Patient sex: M
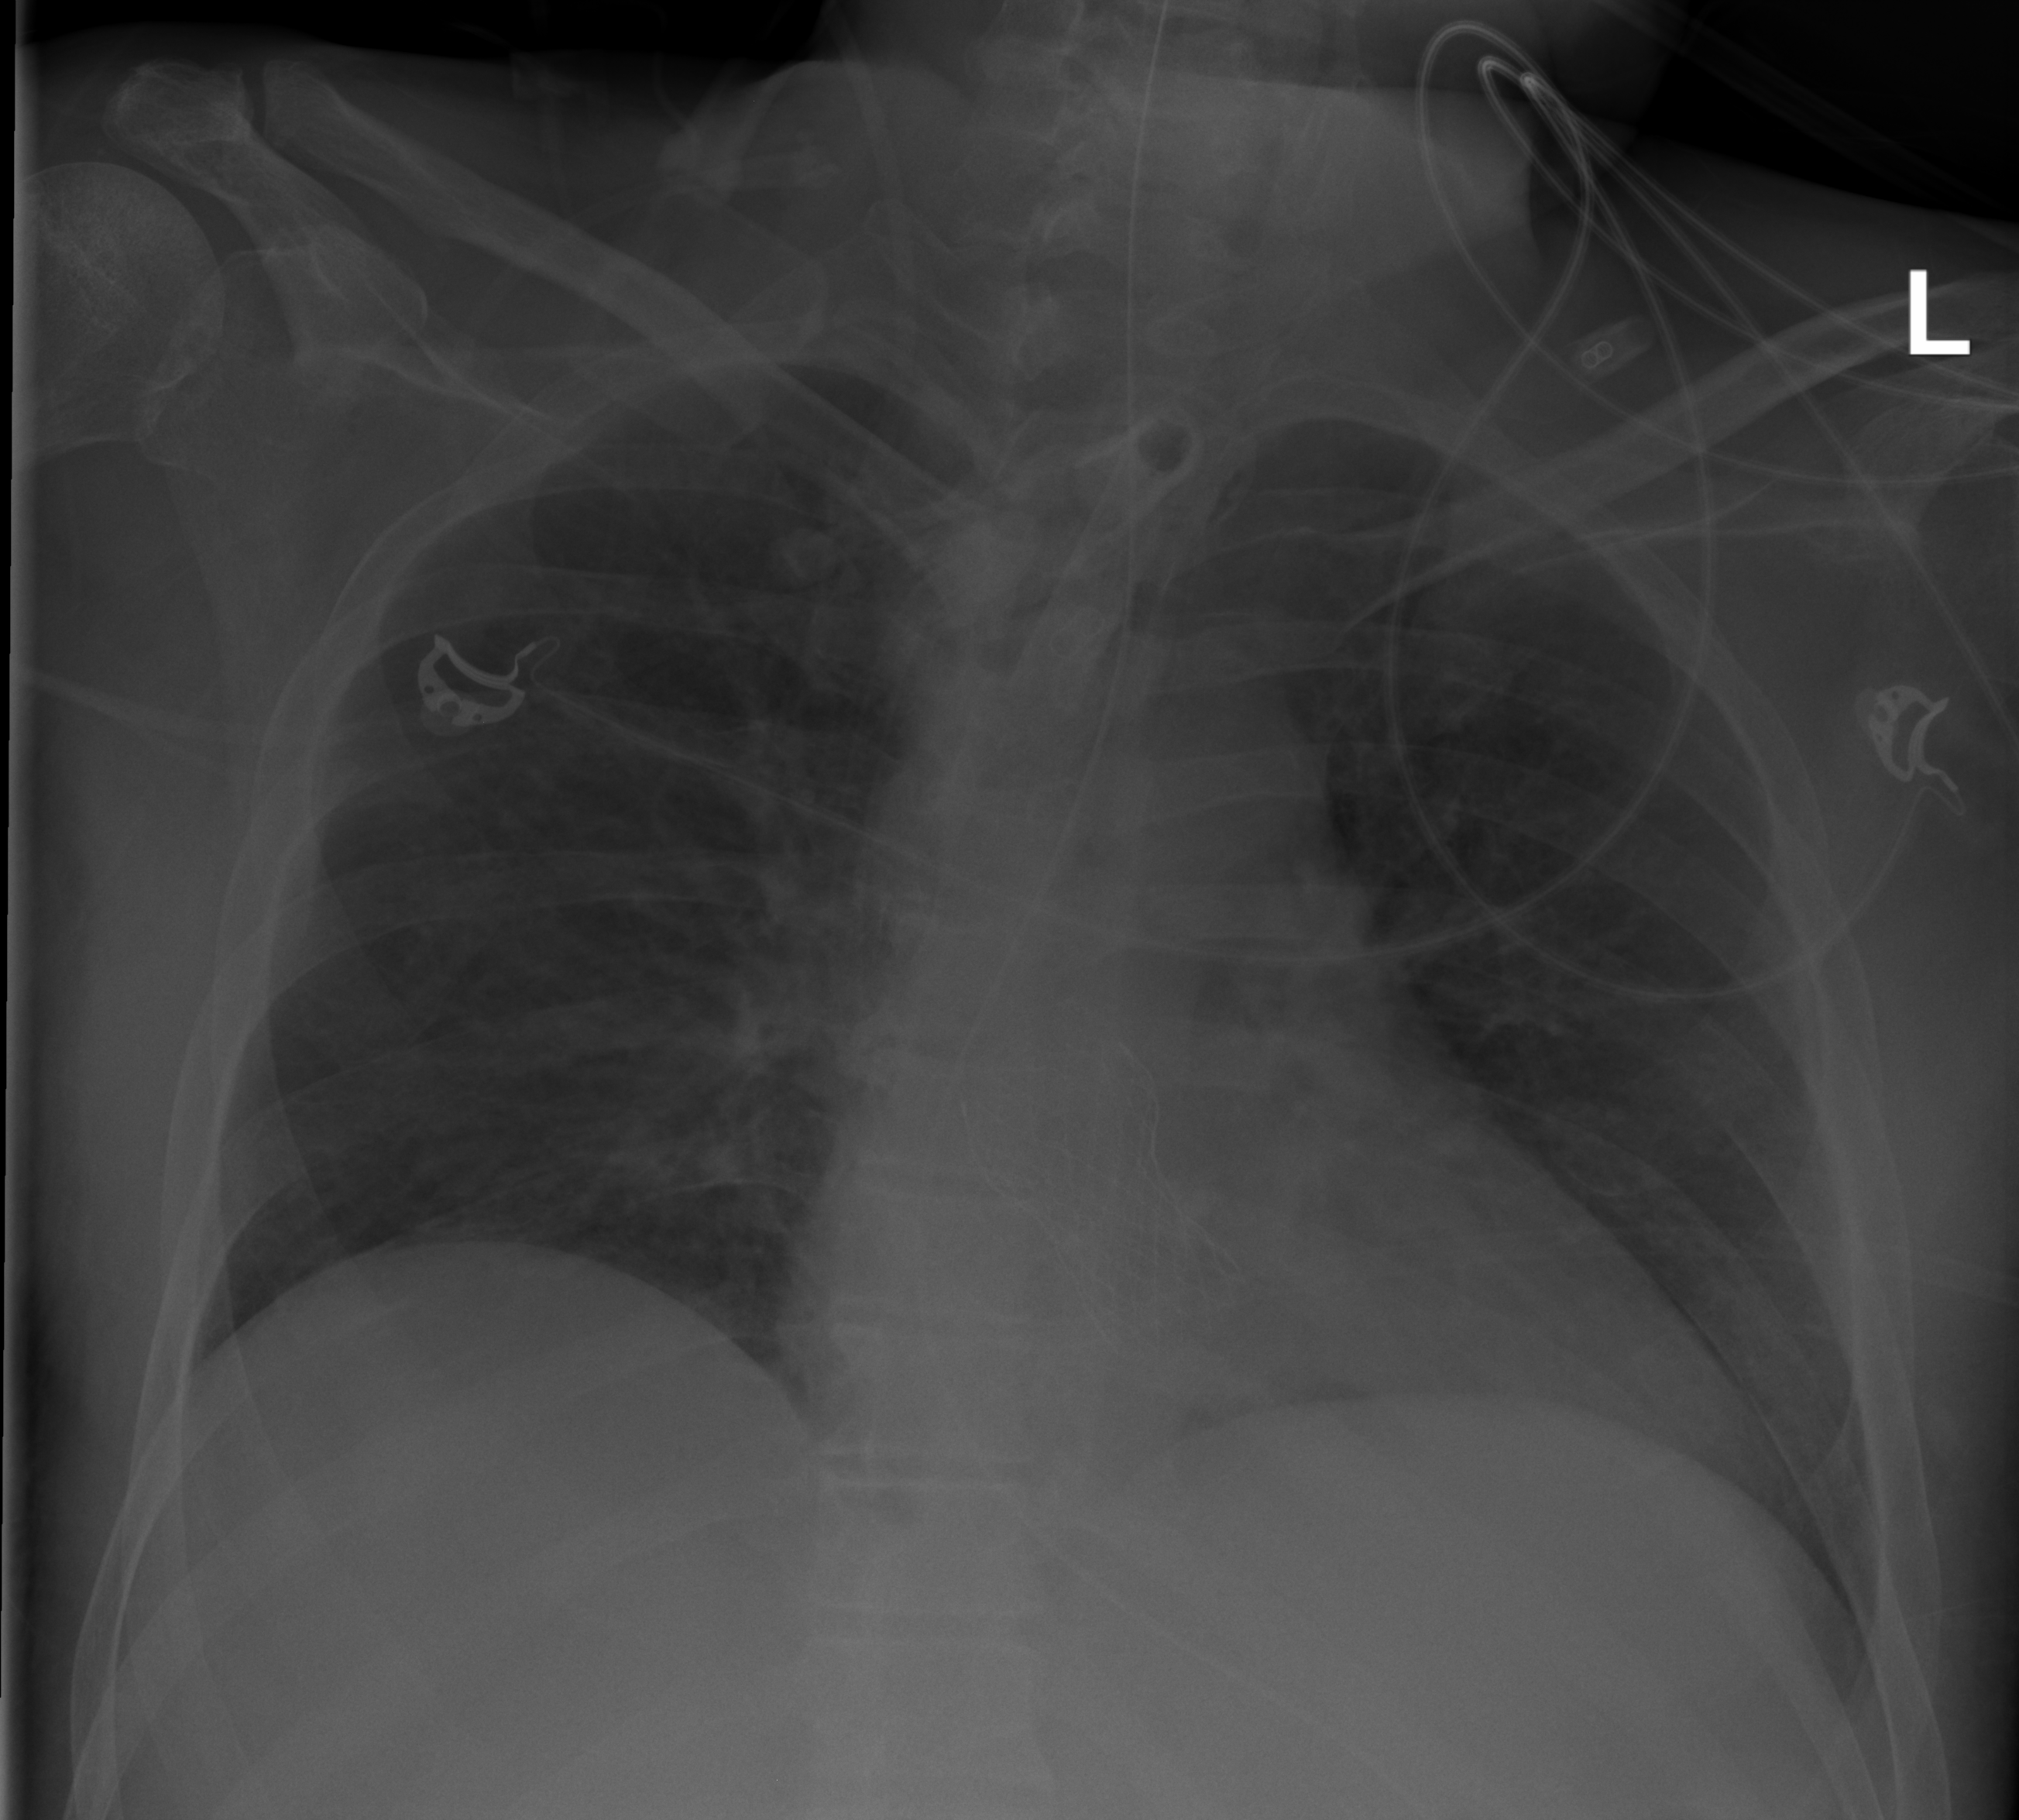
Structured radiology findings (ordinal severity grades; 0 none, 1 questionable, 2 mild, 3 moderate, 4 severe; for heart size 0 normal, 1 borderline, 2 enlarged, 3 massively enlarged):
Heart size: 1
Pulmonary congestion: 0
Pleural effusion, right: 0
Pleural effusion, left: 0
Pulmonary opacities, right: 0
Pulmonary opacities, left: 0
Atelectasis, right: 2
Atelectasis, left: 0